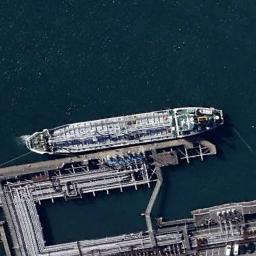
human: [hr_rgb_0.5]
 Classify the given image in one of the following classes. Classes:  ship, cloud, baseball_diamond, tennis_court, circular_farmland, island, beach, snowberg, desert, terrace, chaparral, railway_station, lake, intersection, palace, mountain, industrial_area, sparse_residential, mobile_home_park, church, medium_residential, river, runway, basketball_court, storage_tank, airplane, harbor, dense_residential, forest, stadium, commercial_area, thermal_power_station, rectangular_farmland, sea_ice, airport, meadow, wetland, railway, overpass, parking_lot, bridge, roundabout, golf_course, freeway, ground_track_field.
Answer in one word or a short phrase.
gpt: ship